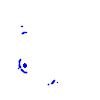
Particle: proton